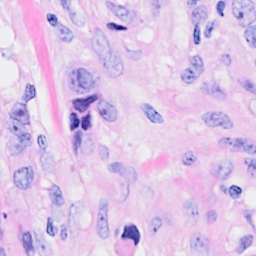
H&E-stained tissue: Breast